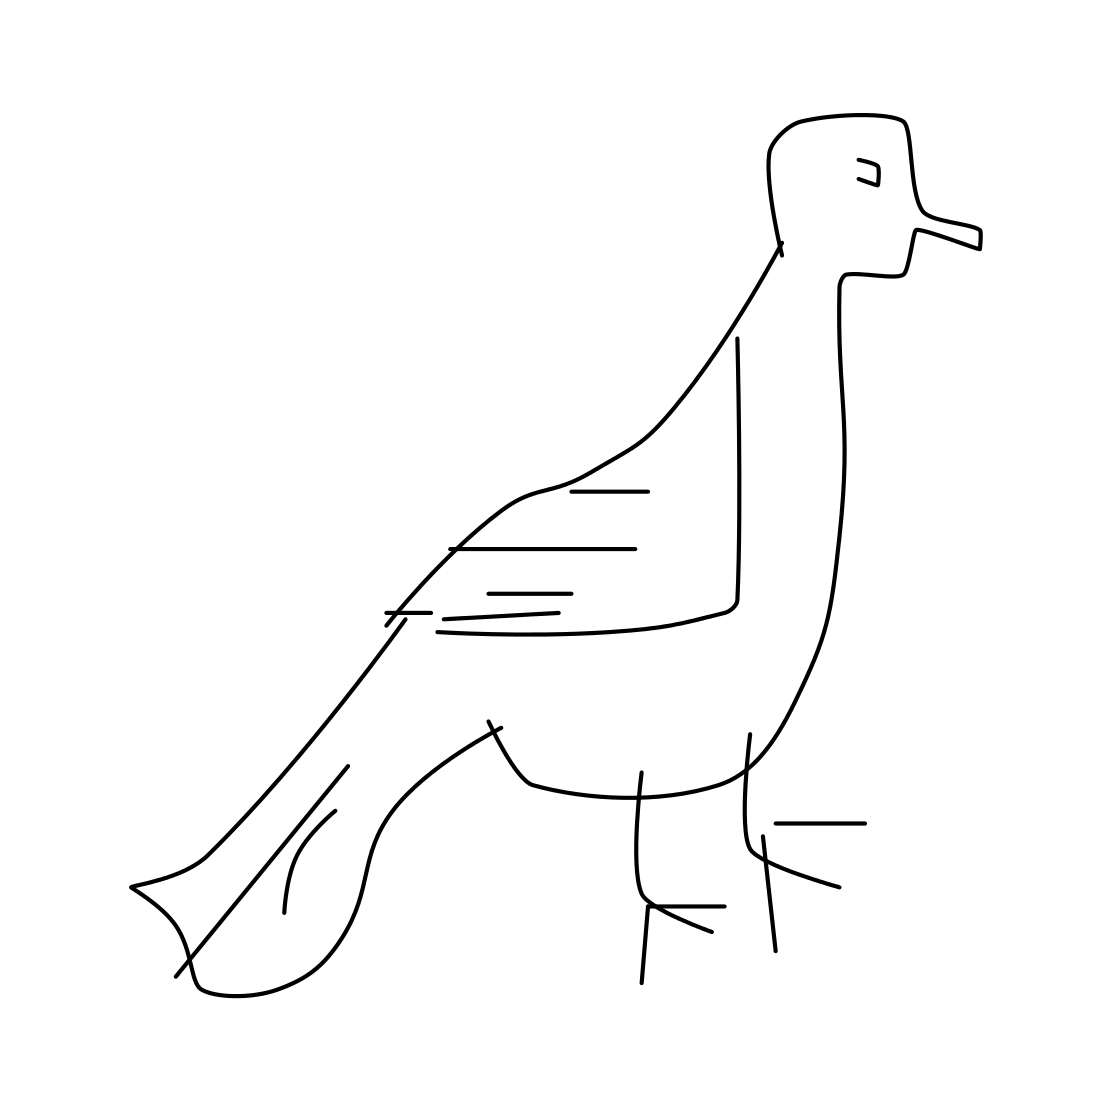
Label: parrot